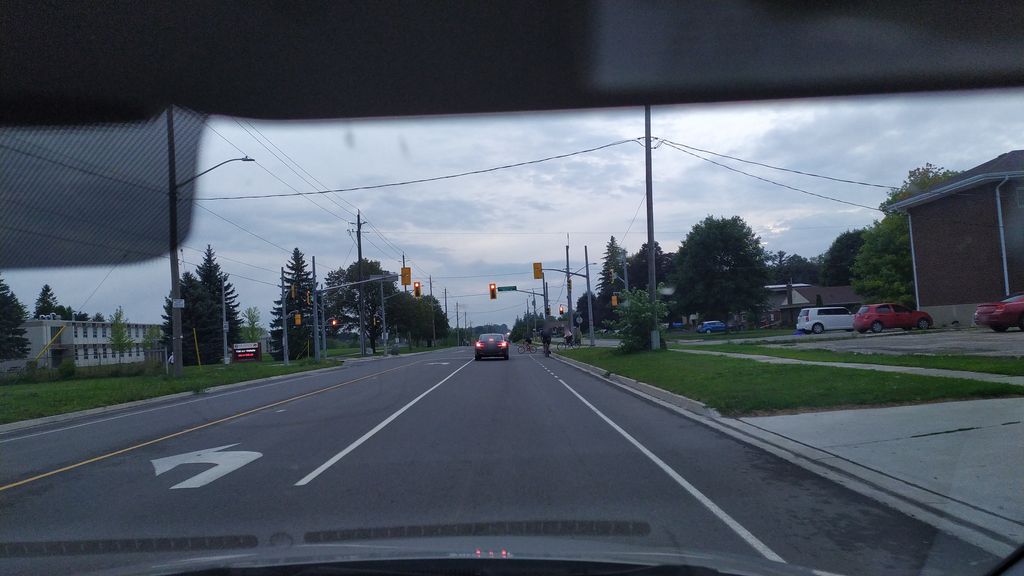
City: kitchener-waterloo